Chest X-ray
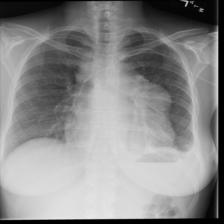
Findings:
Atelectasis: negative
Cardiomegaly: negative
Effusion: positive
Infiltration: negative
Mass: negative
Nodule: negative
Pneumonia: negative
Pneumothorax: negative
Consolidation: negative
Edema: negative
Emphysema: negative
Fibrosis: negative
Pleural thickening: negative
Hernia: negative